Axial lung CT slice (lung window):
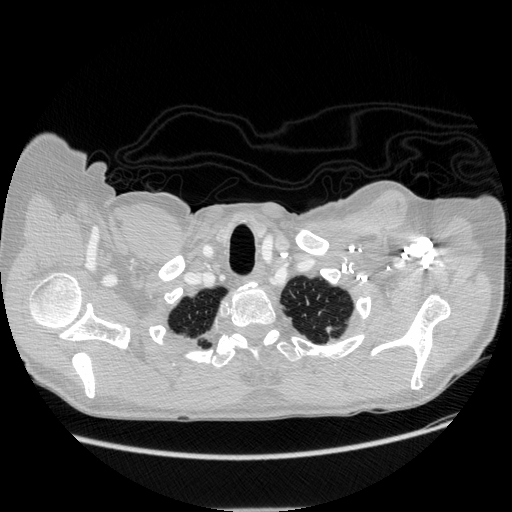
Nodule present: no